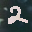
Label: 2